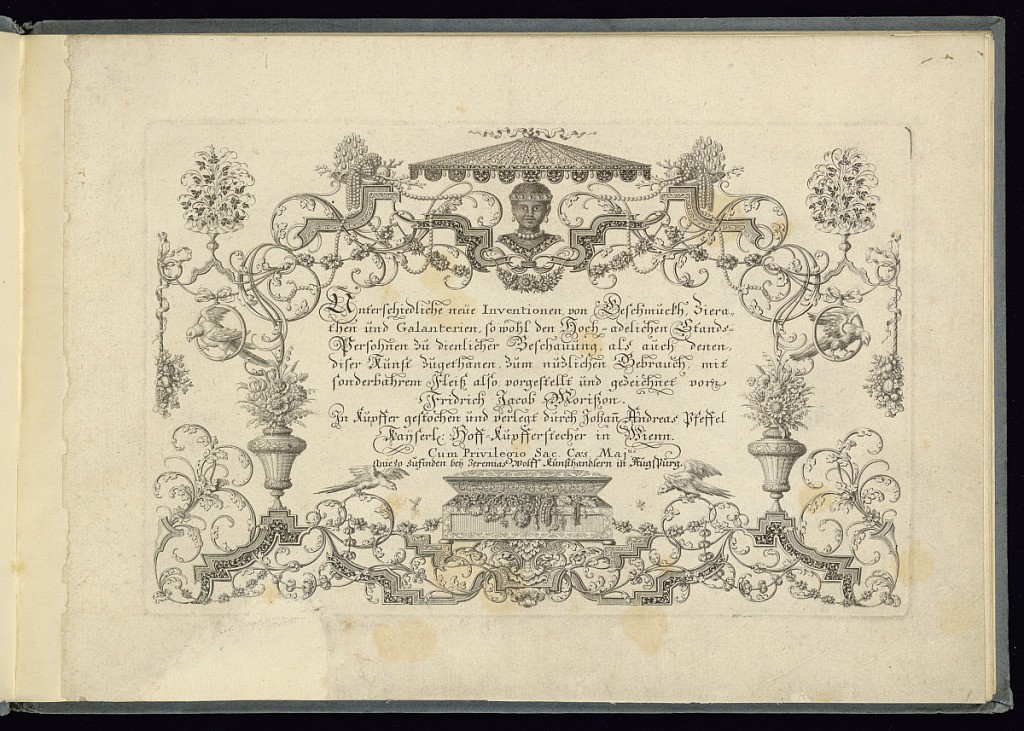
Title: Title Page
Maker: Friedrich Jacob Morison, German, active 1693 – 1699
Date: ca. 1700
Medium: Engraving on paper
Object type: Print
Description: Title page with title and description lettered in the center framed by ornament featuring scrolling leaves, fleurons, rosettes, birds, ribbons, vases of flowers, festoons of flowers, strapwork, jewels, coral, beads, or pearls. In the lower center a large jewelry box or chest opened with jewels inside. In the upper center a portrait bust of an African woman wearing pearls and a jeweled headband with a canopy above.